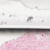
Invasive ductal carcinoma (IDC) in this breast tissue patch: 0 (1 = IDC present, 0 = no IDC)